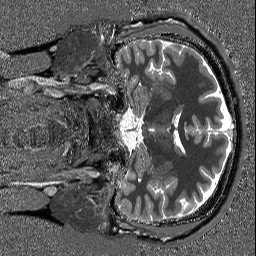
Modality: T1map
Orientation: coronal
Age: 29
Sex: male
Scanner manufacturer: siemens
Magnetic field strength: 3 T
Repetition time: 5 s
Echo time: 0.00298 s